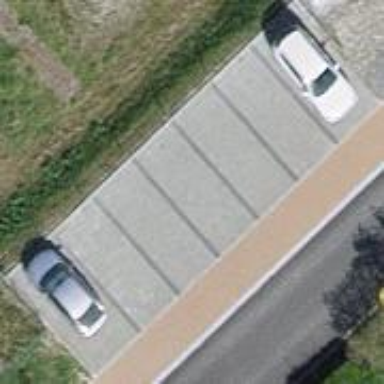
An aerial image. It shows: Street-side parking lot with asphalt surface.